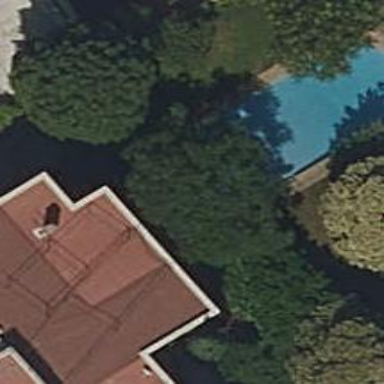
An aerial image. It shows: Swimming pool located in leisure land.